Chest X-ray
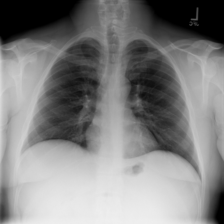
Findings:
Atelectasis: negative
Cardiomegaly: negative
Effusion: negative
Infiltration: negative
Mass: negative
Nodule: negative
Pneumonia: negative
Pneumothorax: negative
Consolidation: negative
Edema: negative
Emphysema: negative
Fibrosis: negative
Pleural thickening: negative
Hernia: negative